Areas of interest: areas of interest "Basketball Arena"
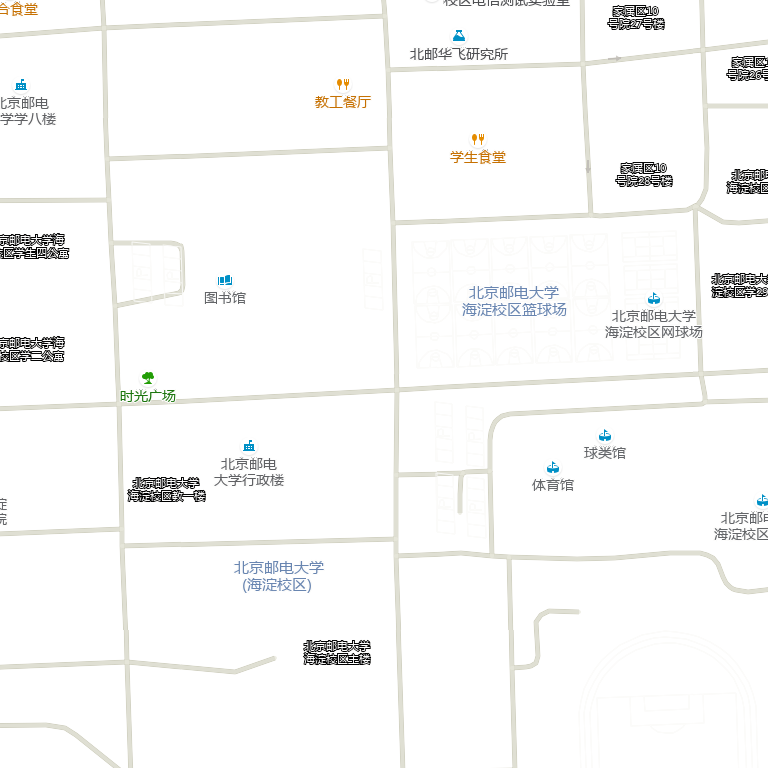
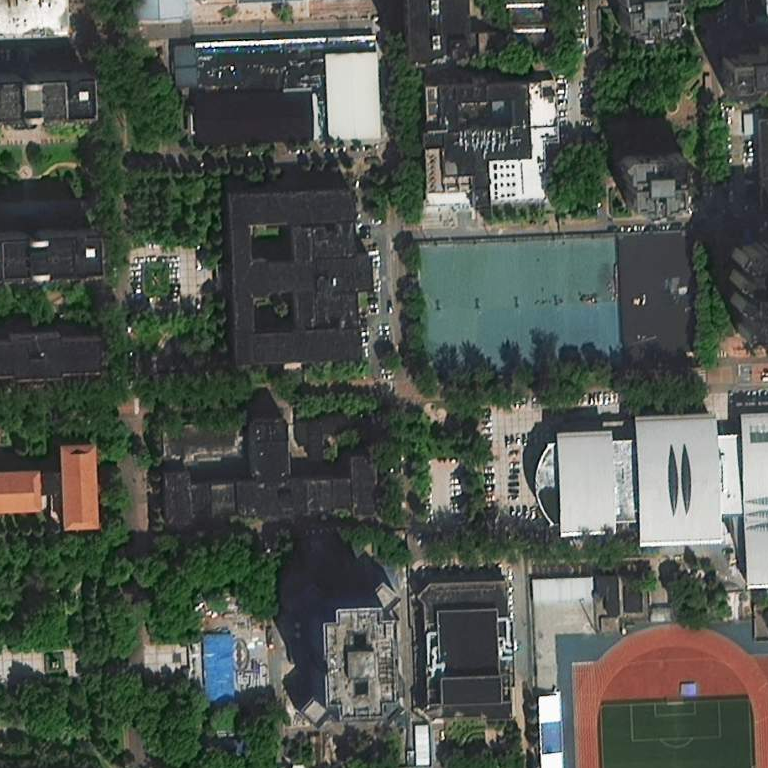